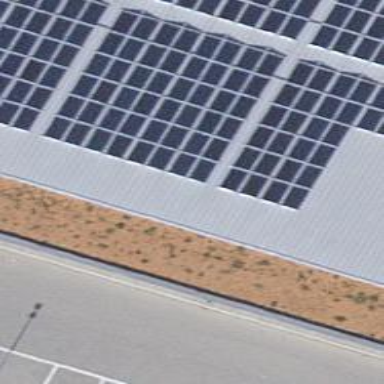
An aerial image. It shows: Small solar photovoltaic panel generator is producing electricity.